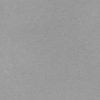
Label: dusty